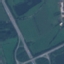
Label: Highway